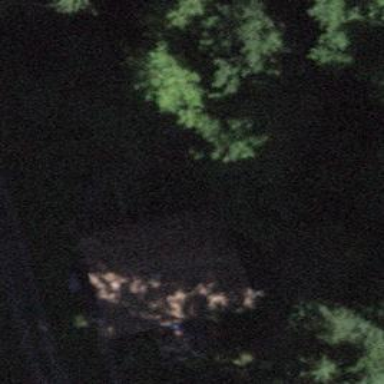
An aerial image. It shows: Cabin is depicted in the image.